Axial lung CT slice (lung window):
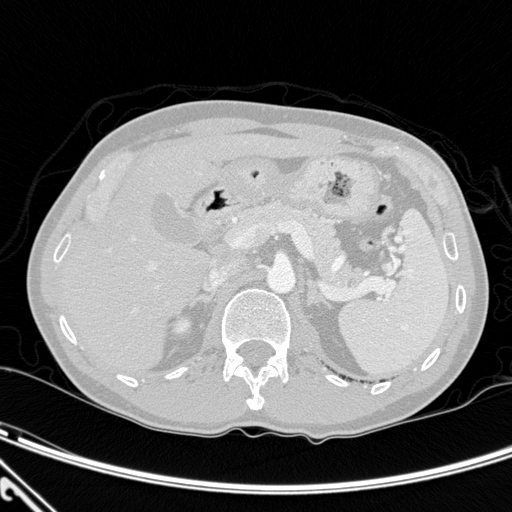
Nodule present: no